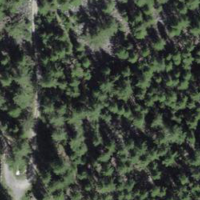
EUNIS habitat code: 43
Species observed at this site:
Turdus philomelos
Lophophanes cristatus
Pyrrhula pyrrhula
Passer domesticus
Fringilla coelebs
Lanius collurio
Turdus merula
Tachymarptis melba
Parus major
Erithacus rubecula
Milvus milvus
Certhia familiaris
Phoenicurus ochruros
Nucifraga caryocatactes
Periparus ater